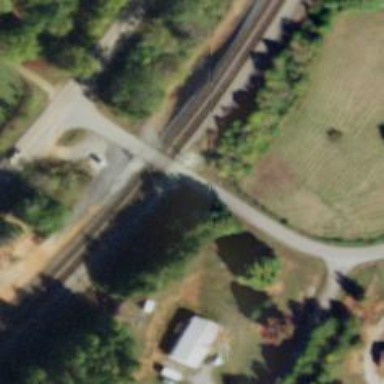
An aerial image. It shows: Level crossing with lights at railway intersection.